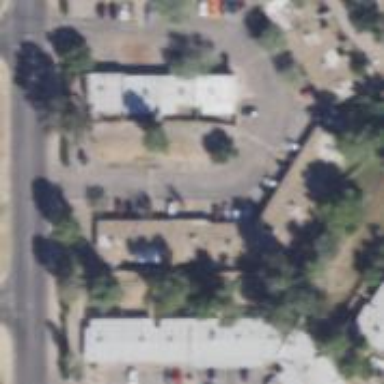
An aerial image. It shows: Parking area.